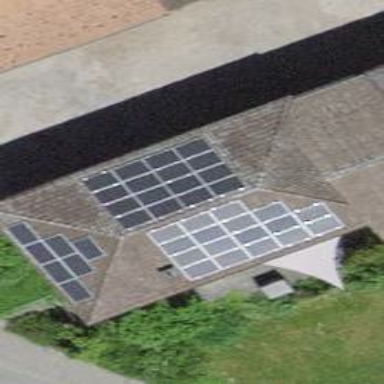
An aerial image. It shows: Solar power generator using photovoltaic panels.